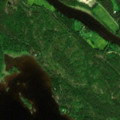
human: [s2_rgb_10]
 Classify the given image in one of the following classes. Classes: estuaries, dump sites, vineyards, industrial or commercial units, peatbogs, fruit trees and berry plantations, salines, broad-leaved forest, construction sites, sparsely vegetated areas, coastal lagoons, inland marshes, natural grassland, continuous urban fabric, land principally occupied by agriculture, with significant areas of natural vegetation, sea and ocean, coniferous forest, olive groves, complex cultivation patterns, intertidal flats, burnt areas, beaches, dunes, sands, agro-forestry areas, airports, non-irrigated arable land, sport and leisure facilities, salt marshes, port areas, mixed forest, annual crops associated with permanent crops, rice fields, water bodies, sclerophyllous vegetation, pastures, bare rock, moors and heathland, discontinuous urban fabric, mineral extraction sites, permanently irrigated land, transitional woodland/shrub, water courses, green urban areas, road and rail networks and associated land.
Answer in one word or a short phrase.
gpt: non-irrigated arable land, mixed forest, water bodies